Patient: sex M, age 45
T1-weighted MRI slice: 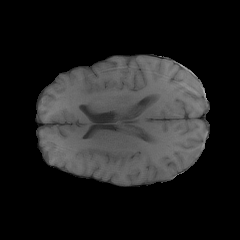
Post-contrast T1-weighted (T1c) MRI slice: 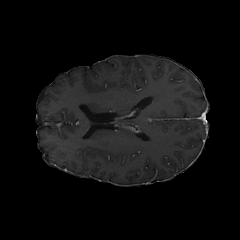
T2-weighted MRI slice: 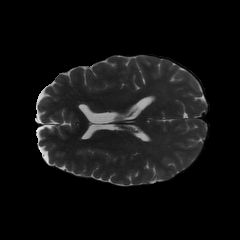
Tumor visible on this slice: no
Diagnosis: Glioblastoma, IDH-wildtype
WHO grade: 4